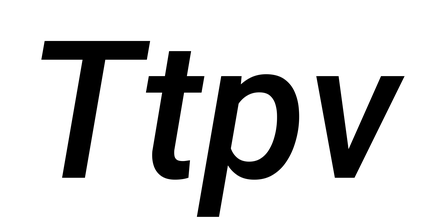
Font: Roboto-Italic_Medium_Italic